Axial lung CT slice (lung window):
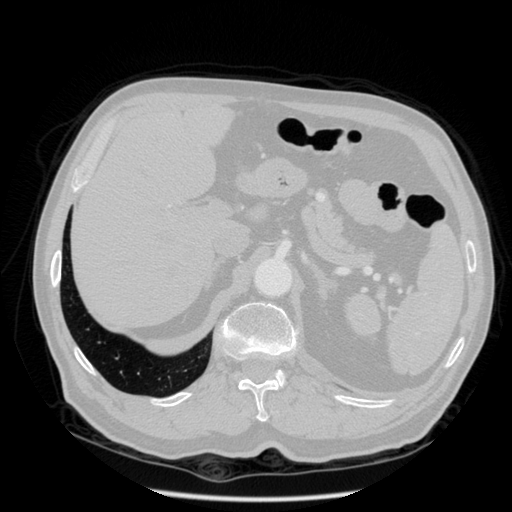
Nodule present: no